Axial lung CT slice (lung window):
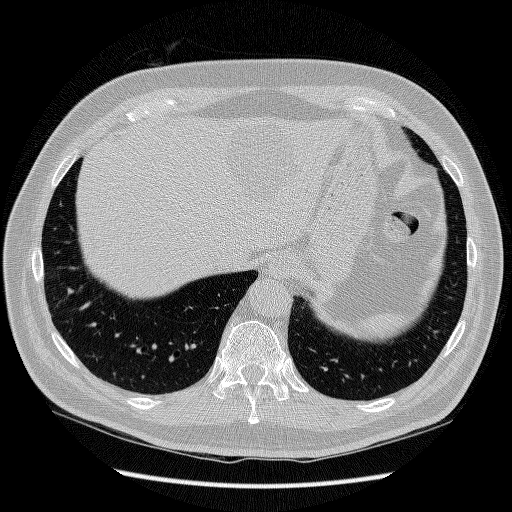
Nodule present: no